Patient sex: M
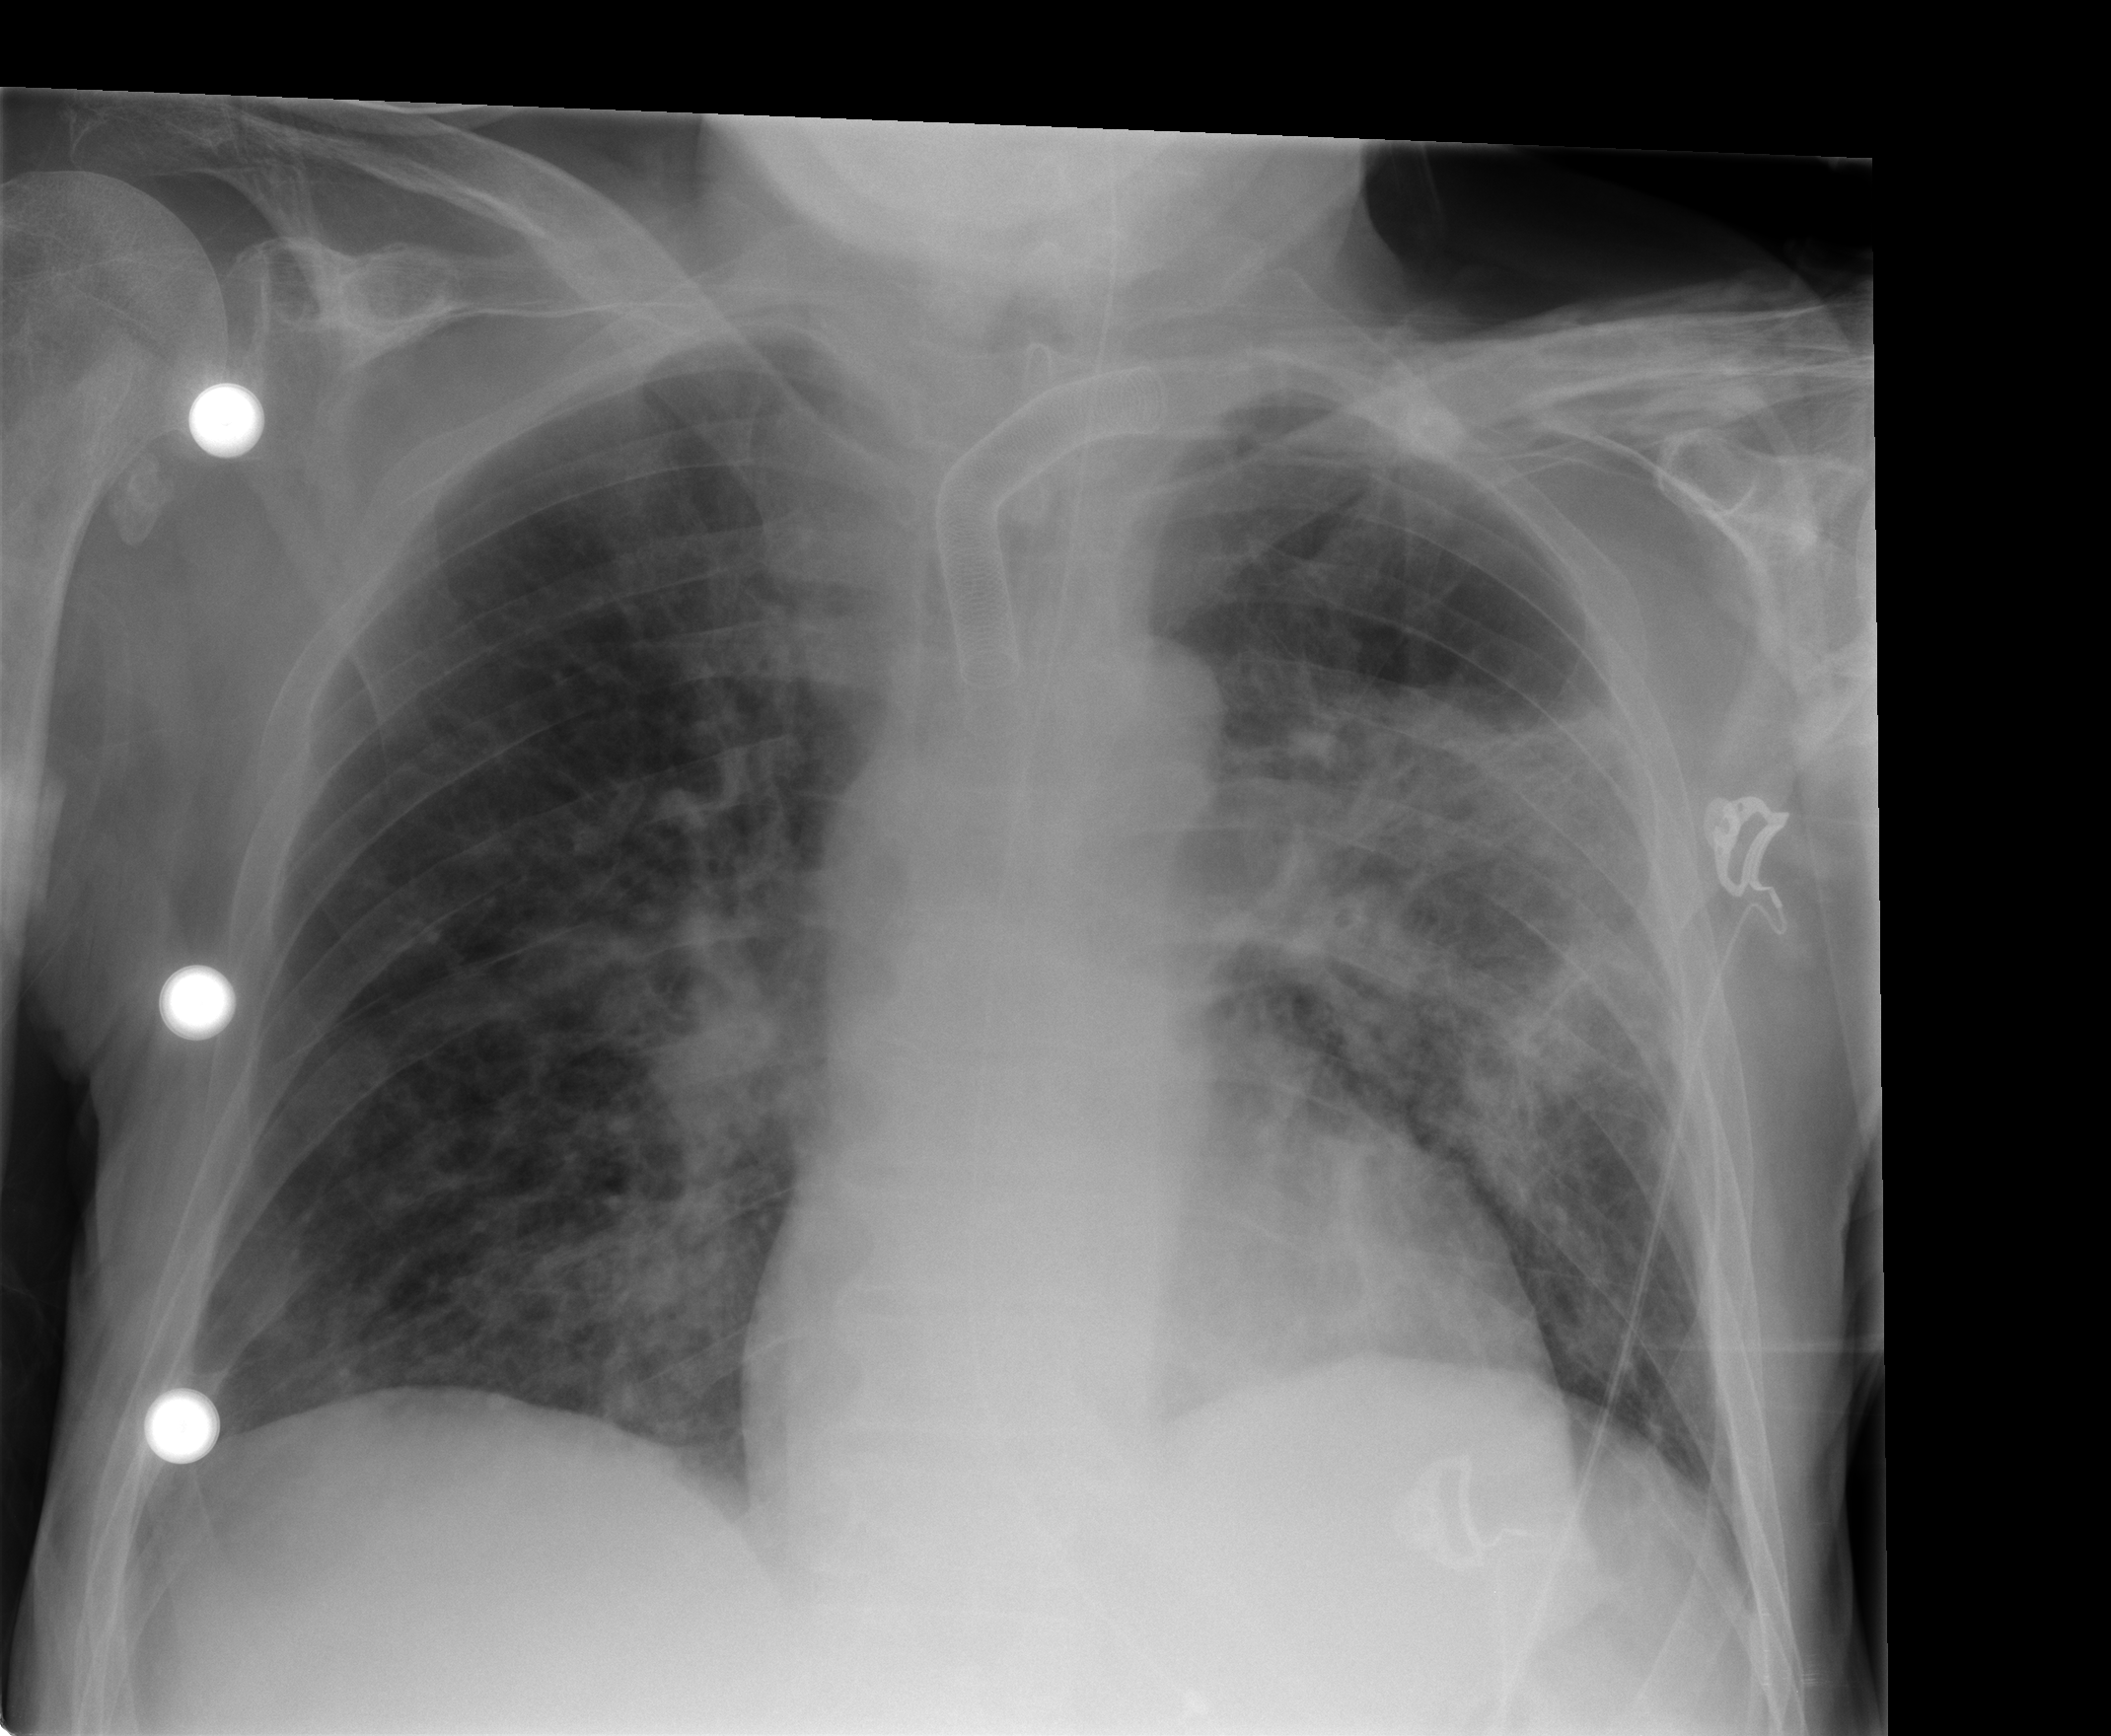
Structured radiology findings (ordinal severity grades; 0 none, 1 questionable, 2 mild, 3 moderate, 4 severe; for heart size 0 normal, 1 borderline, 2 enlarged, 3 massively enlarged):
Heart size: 2
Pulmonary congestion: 2
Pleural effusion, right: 0
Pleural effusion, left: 0
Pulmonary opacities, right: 2
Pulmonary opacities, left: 3
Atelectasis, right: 2
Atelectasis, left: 3